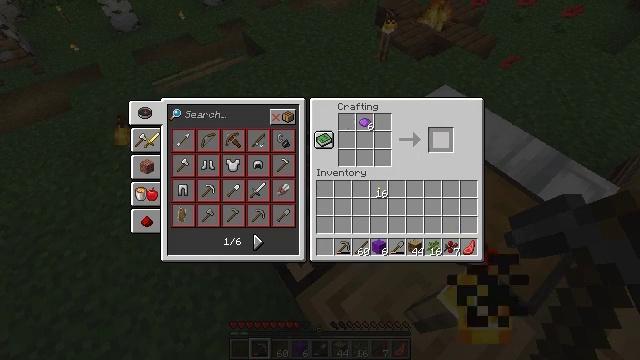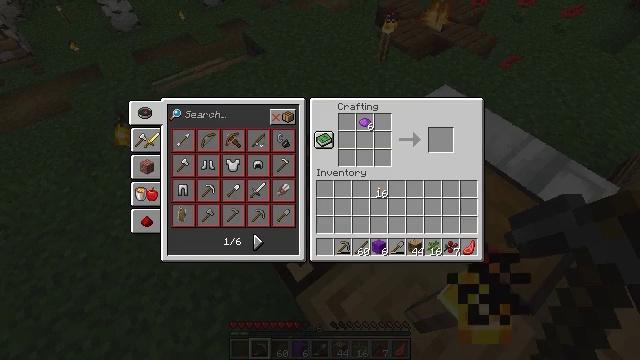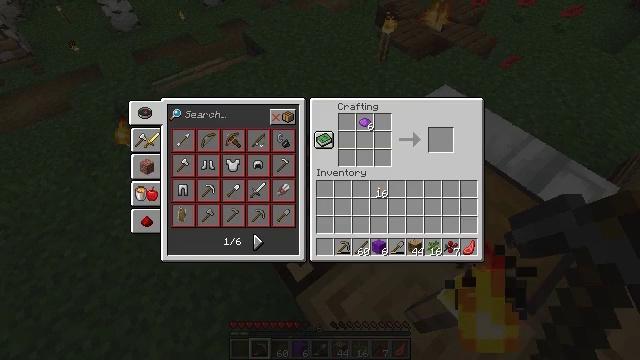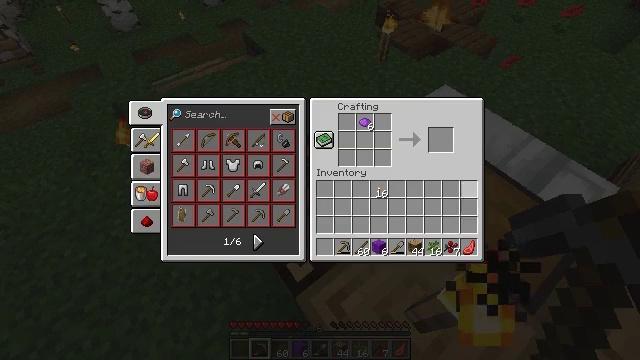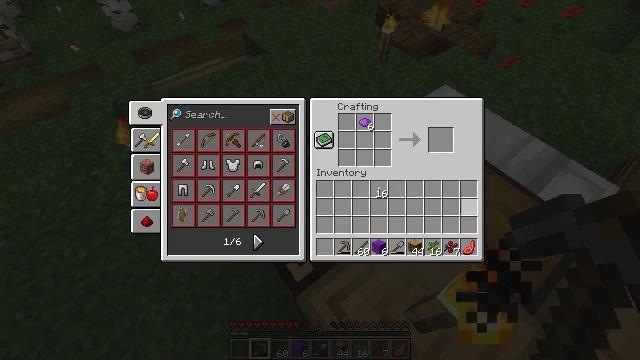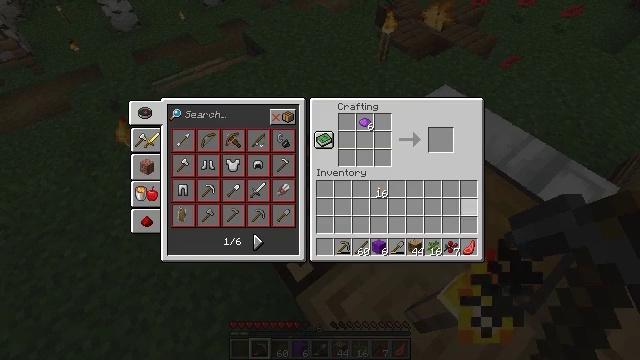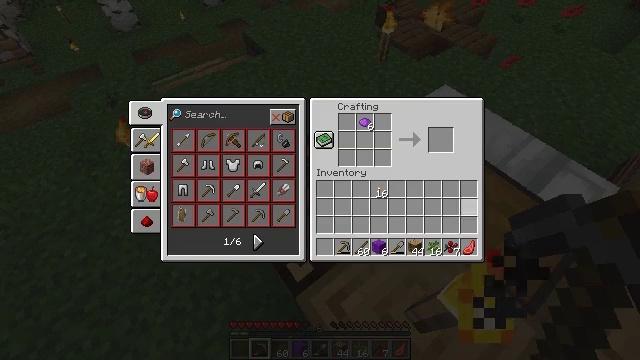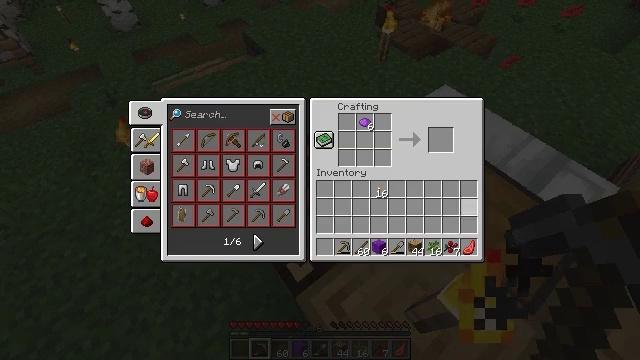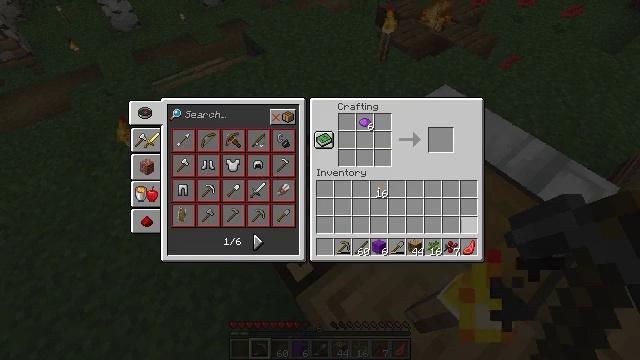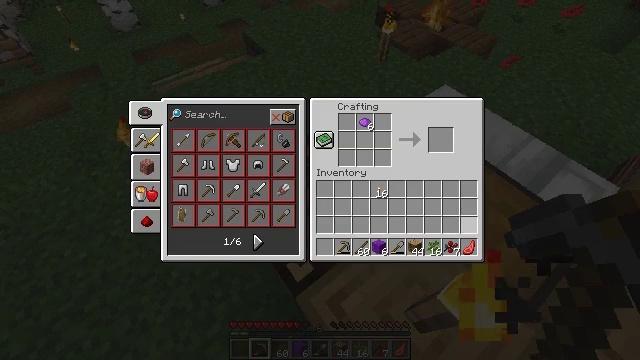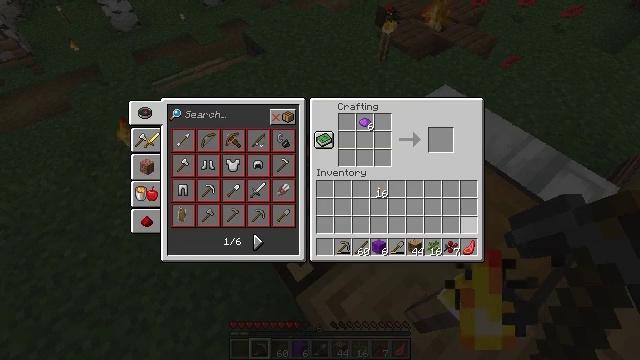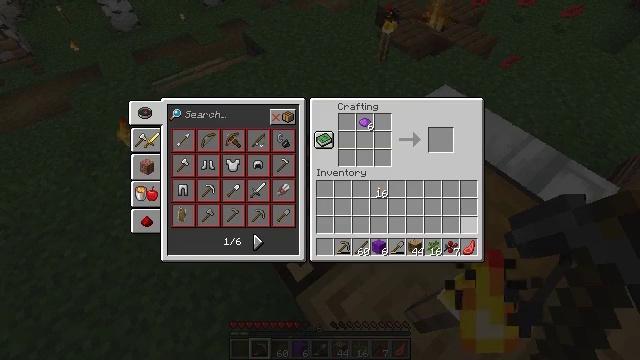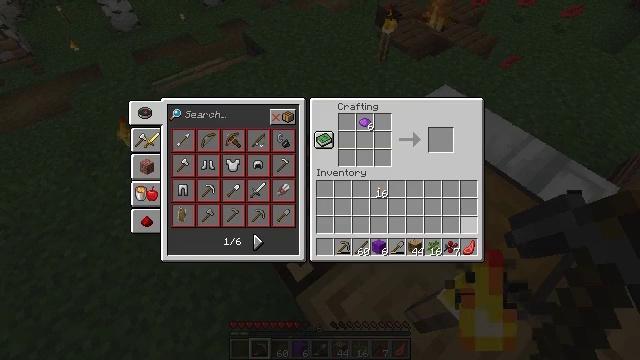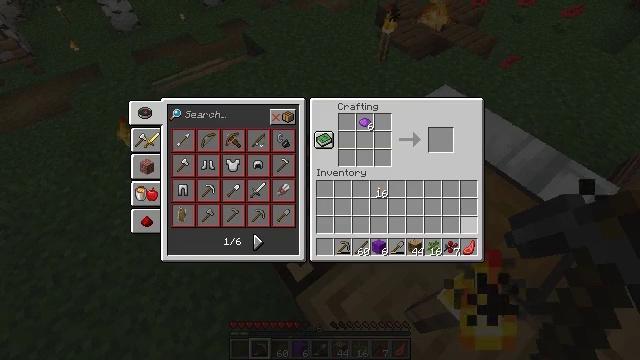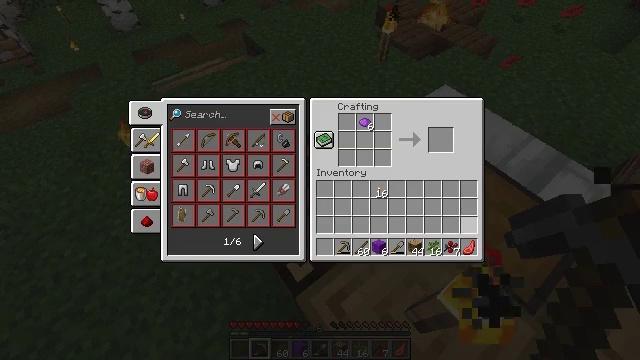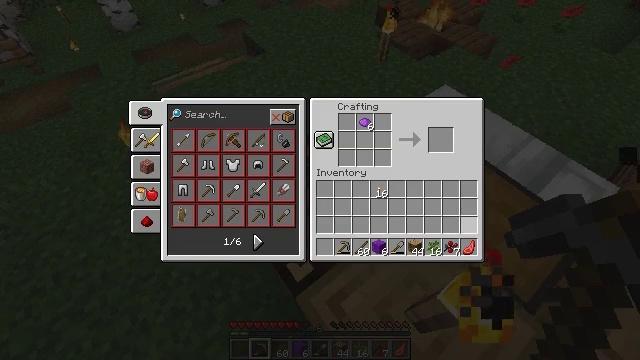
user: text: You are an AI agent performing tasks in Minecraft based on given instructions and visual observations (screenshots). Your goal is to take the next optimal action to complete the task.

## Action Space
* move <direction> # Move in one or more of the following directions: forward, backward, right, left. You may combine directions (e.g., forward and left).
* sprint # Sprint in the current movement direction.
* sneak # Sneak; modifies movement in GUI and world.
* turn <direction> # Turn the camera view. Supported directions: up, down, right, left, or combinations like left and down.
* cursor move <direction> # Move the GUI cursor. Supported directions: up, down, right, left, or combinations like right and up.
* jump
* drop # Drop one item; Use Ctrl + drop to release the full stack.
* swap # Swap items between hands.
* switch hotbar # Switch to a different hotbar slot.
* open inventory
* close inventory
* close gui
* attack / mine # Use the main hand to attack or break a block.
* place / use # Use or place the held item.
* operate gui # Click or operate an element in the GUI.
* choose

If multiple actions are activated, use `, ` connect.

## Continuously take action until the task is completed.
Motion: motion action
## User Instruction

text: Use purple dye and a banner to craft a purple banner.
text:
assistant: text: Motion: sneak, cursor move right and down, open gui
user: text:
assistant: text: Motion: sneak, cursor move right and down
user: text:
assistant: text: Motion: cursor move down
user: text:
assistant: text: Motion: cursor move down
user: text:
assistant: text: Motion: no_op
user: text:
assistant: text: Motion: no_op
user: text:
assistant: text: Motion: no_op
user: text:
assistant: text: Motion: no_op
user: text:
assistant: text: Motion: no_op
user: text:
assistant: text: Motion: no_op
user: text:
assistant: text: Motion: no_op
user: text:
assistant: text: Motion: no_op
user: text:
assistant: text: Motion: no_op
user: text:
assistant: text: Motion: no_op
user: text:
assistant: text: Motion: no_op
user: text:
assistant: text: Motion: no_op
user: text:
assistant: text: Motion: no_op
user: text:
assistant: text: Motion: no_op
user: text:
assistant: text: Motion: no_op
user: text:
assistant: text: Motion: no_op
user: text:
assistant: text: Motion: no_op
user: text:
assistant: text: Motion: no_op
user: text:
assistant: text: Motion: no_op
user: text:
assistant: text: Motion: no_op
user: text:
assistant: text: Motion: no_op
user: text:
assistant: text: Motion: no_op
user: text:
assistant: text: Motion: close gui
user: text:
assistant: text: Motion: no_op
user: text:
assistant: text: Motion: no_op
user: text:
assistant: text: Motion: no_op